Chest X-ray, PA view. Patient: 67 years old, sex F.
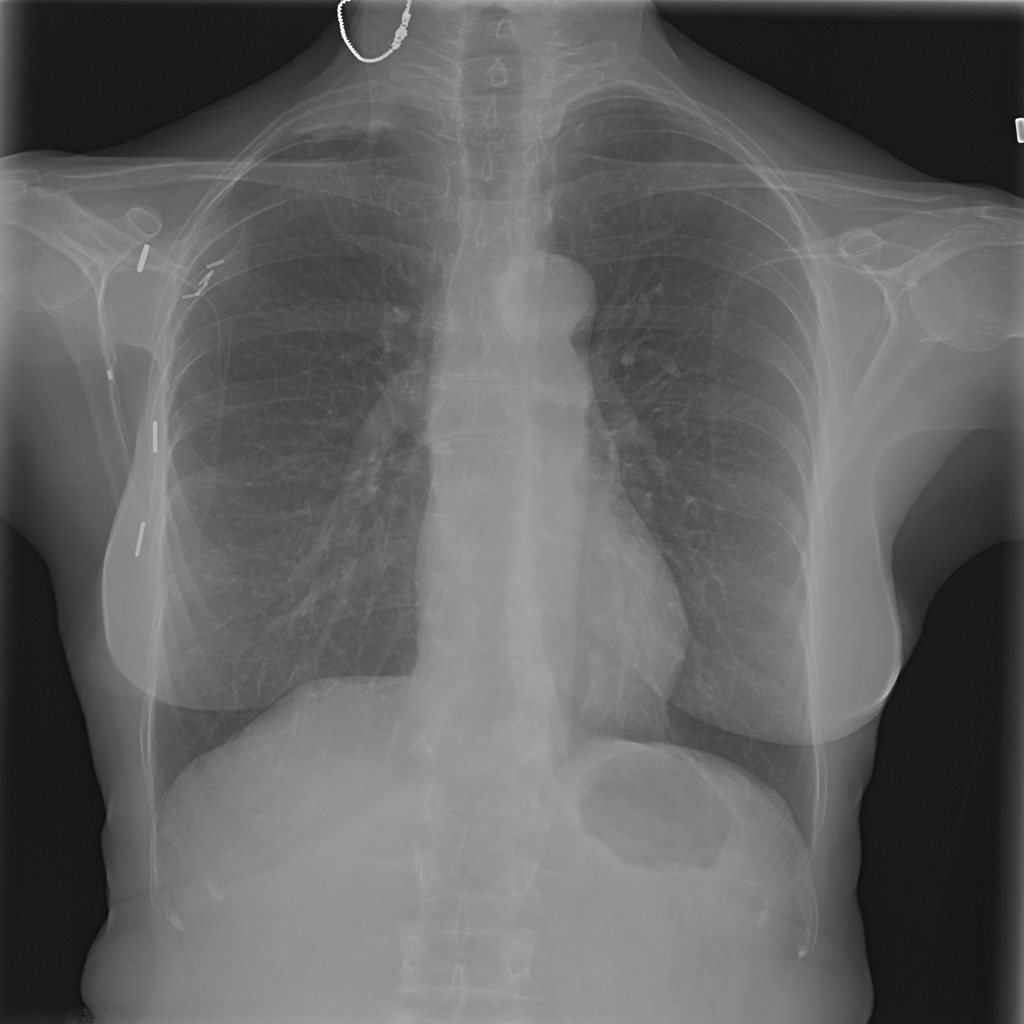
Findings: Pleural_Thickening